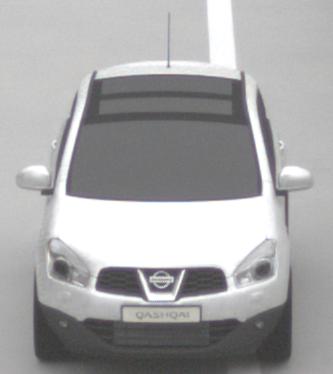
Make: Nissan
Model: Qashqai 1.6
Detailed model: Qashqai (J10)
Model produced from: 2010/03
Model produced until: 2010/08
Doors: 5
Color: white
Road condition: dry road
Daytime: midday
Contrast: low contrast